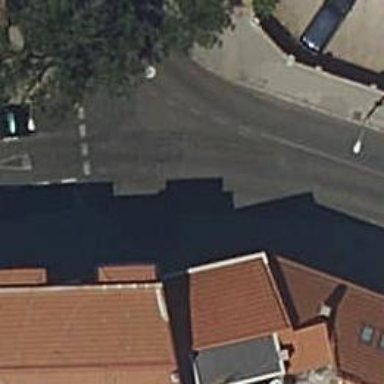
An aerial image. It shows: Asphalt road in residential area.